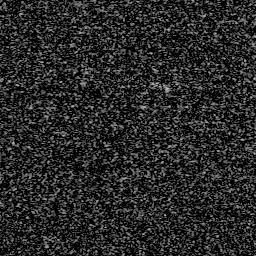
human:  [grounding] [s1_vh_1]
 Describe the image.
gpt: In the satellite image, there is  <ref>1 small ship </ref> <box>[[58, 30, 68, 37, 0]]</box> located at center.